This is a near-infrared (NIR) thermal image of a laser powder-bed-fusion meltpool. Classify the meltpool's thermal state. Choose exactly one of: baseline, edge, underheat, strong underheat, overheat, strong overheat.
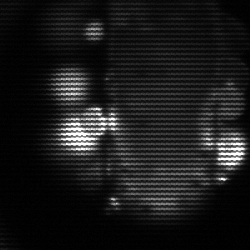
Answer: strong underheat